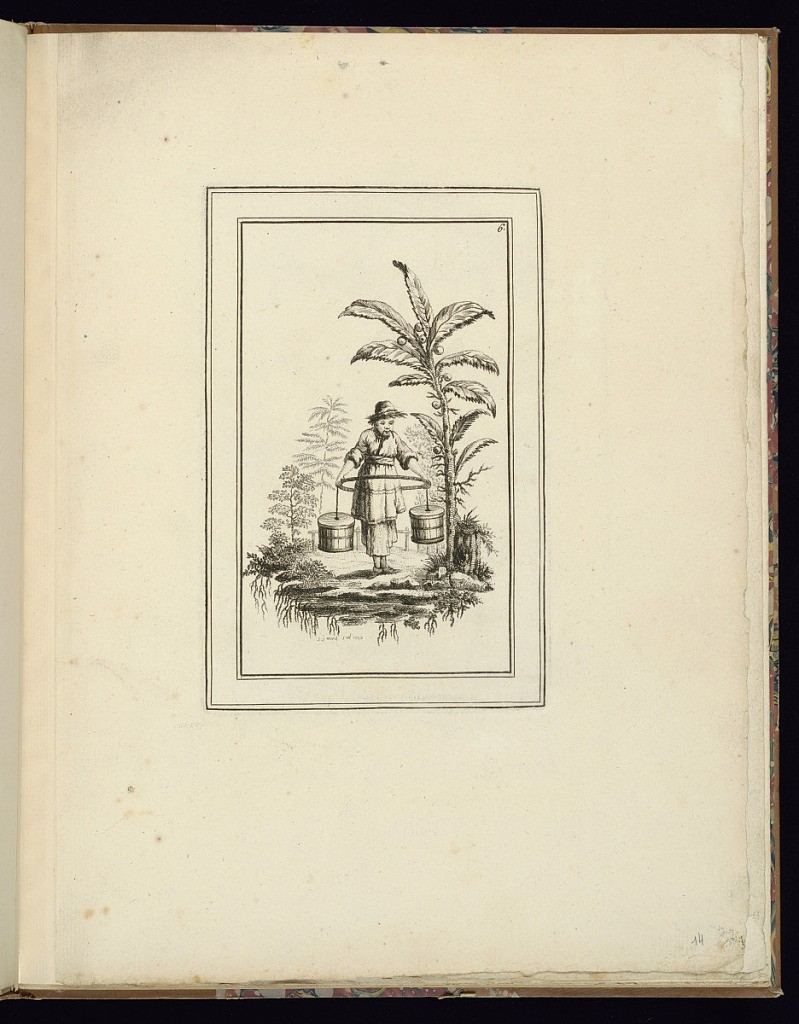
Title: Man with Buckets
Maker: Jean-Baptiste Pillement, French, 1728–1808
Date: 1773
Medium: Etching on laid paper
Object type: Print
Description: Plate from a series of chinoiserie prints depicting figures in landscapes. A man within a landscape holds a ring around his waist with two hanging lidded buckets. The plate is numbered, signed, and dated.